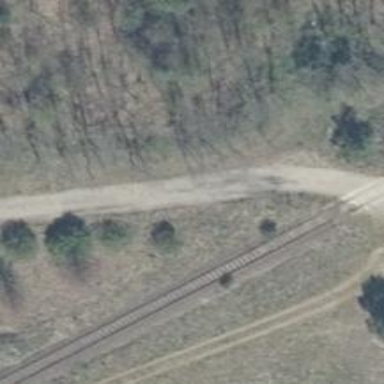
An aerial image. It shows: Gravel track with grade3 tracktype.